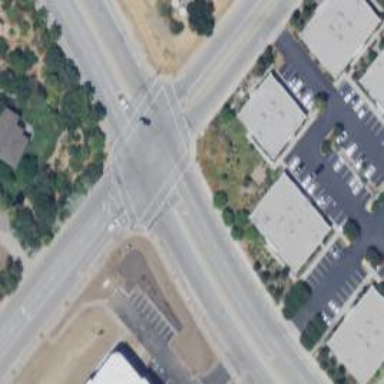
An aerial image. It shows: Solid stop line on the road.